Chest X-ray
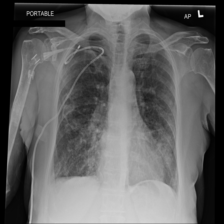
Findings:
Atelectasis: negative
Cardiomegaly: negative
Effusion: negative
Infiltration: negative
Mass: negative
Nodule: negative
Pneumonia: negative
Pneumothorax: positive
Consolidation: negative
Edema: negative
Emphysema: negative
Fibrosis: negative
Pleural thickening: negative
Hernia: negative